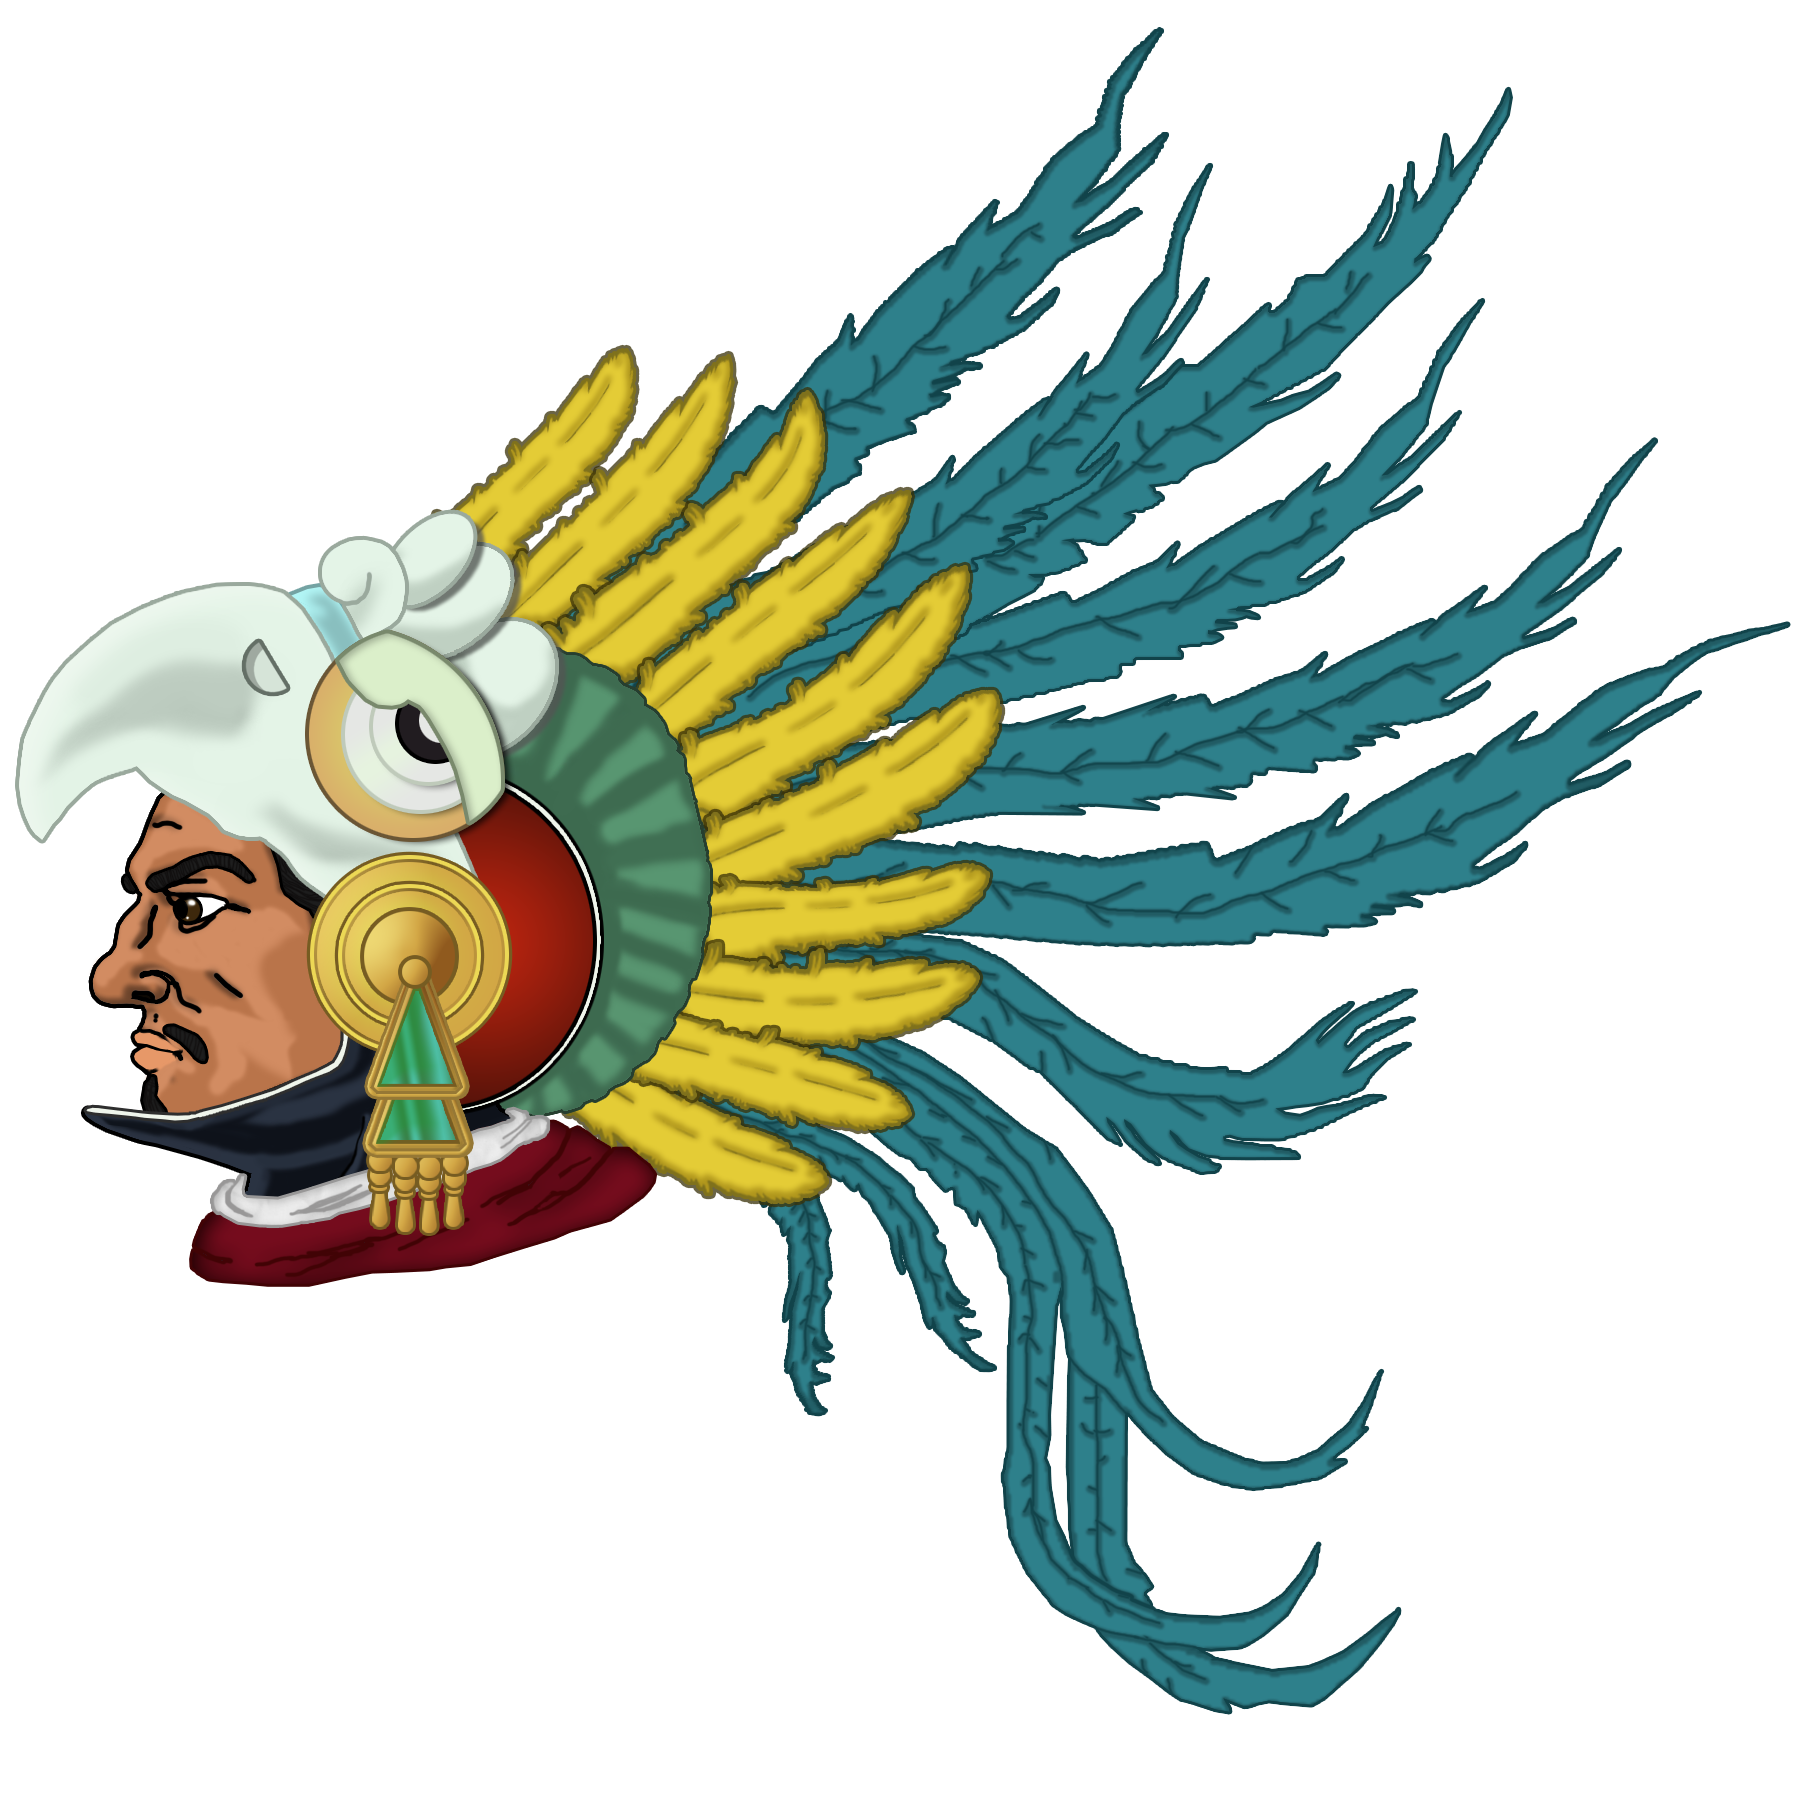
Label: 4_Yes_Chad